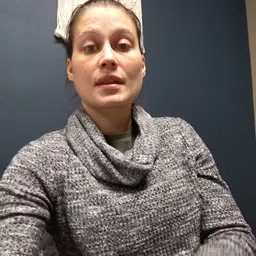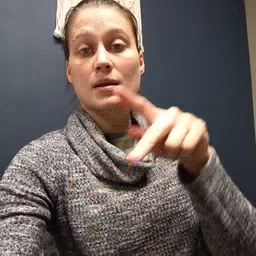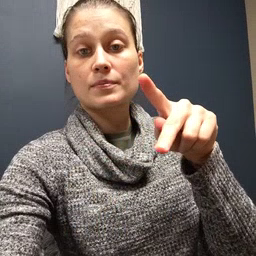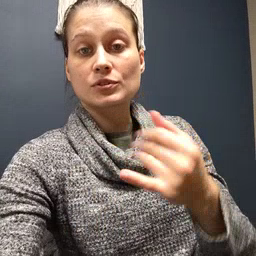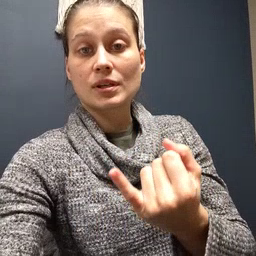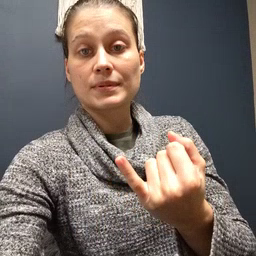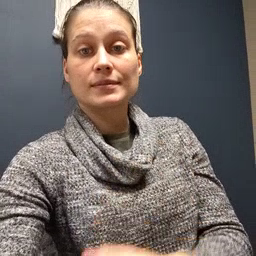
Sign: pajamas